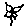
Label: flower